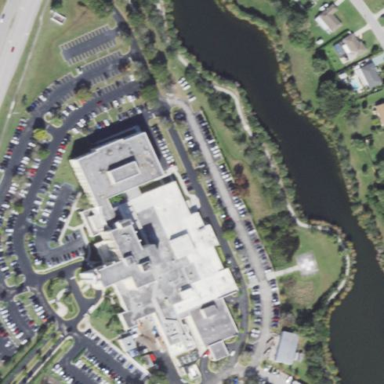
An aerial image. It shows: Healthcare facility identified as hospital.